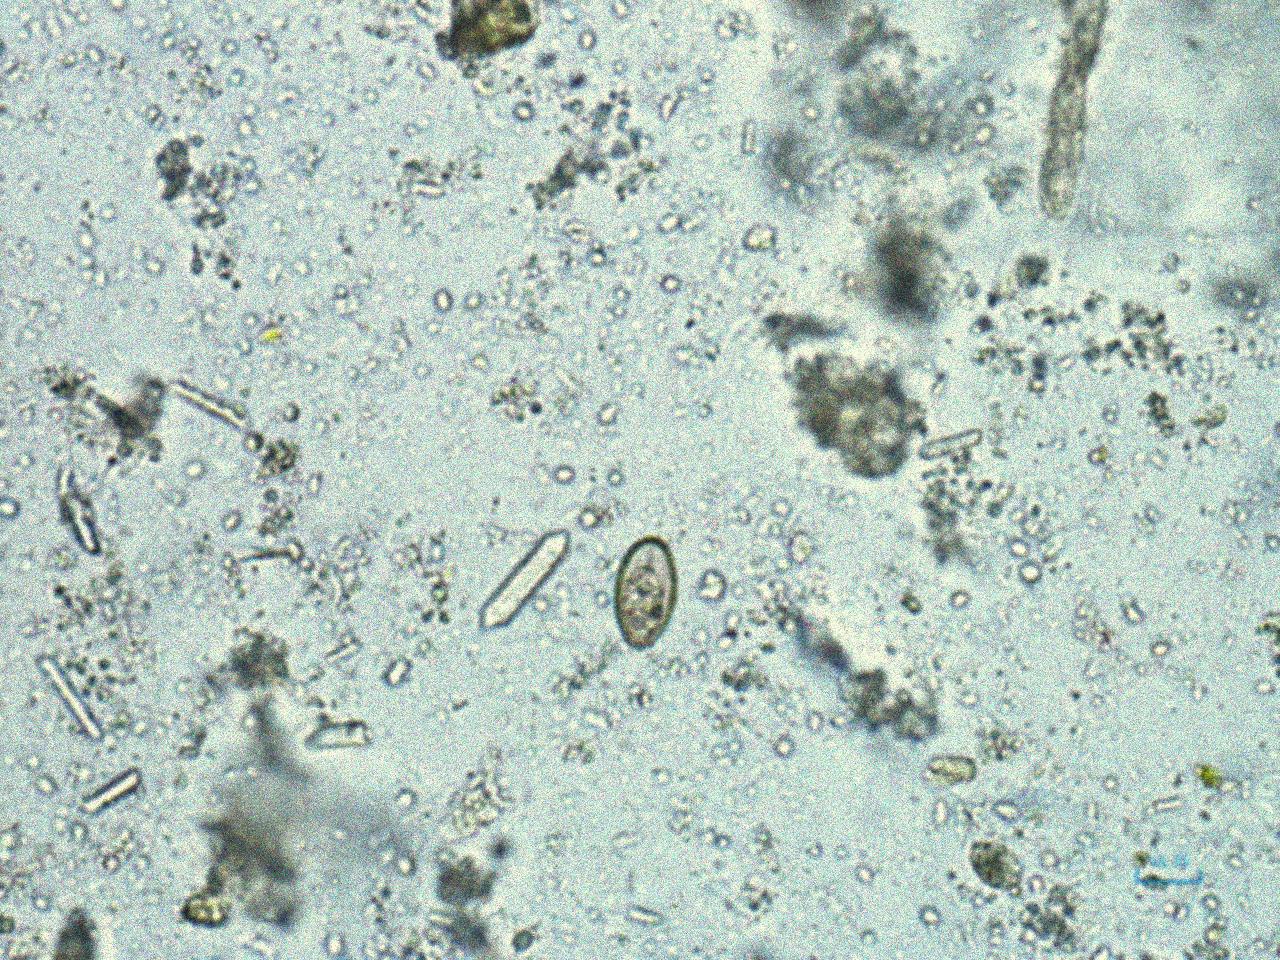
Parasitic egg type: Opisthorchis viverrine